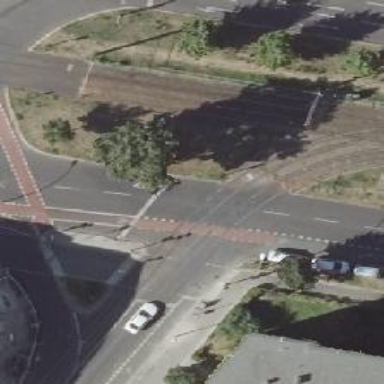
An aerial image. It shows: Road with traffic signals.